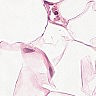
Metastatic tissue present: no